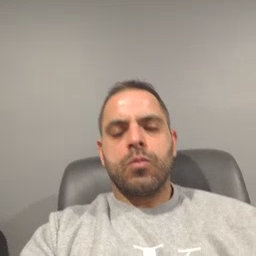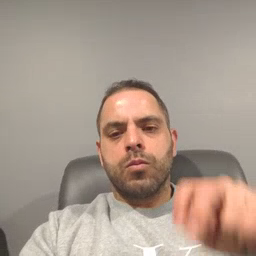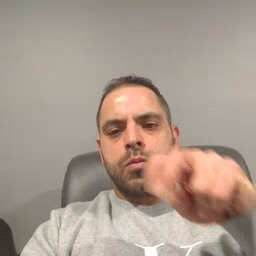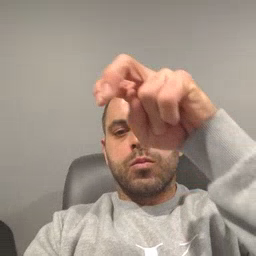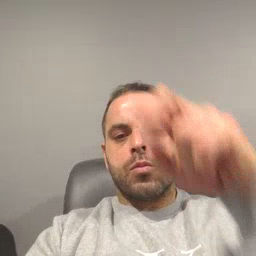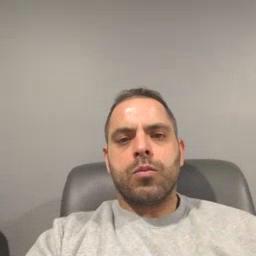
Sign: stairs